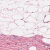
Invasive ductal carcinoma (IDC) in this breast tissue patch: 0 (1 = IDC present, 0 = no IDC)